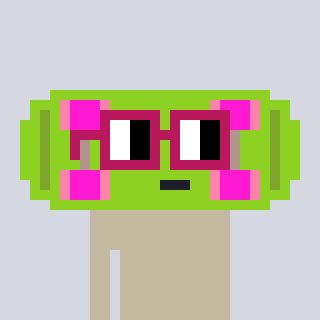
a pixel art character with square dark red glasses, a skateboard-shaped head and a teal-colored body on a cool background